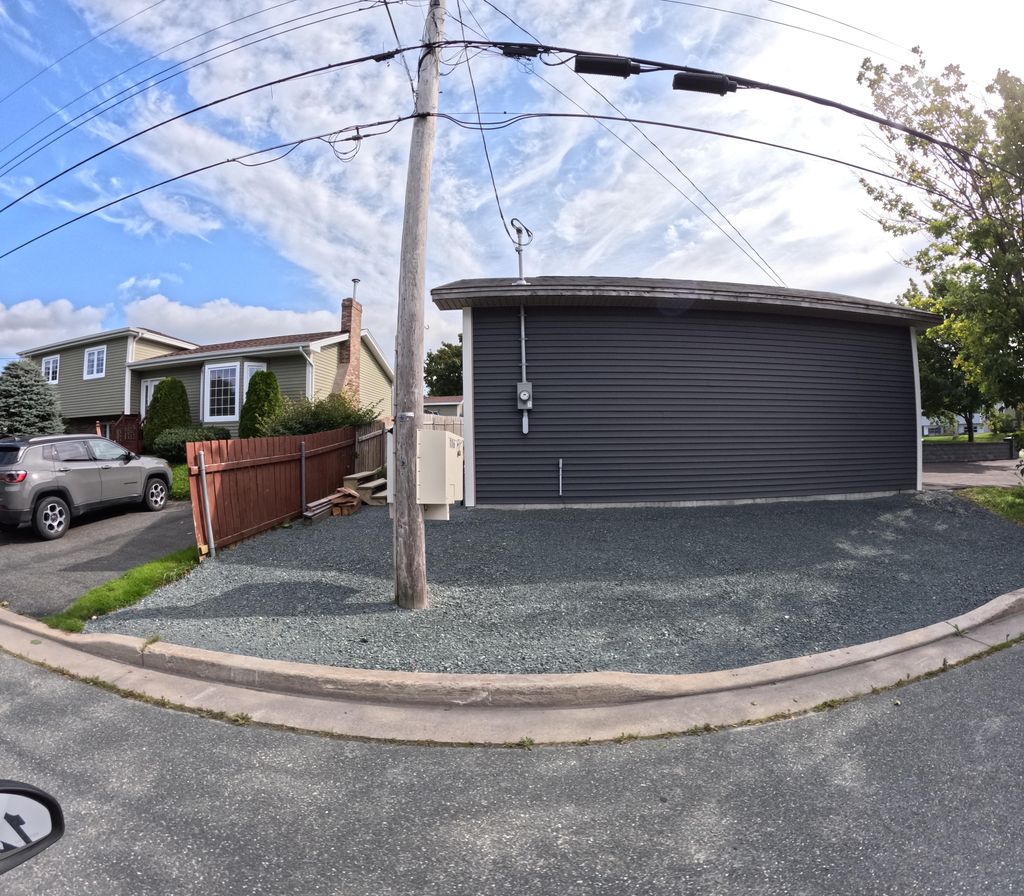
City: st_johns